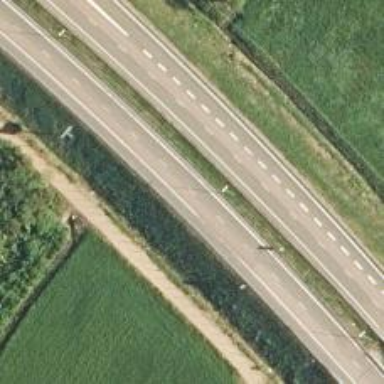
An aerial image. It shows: Asphalt motorway.